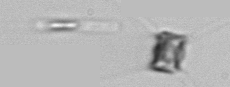
Label: Chaetoceros_didymus